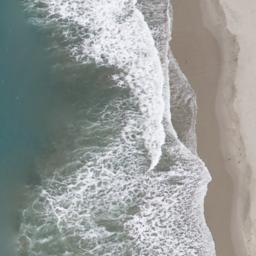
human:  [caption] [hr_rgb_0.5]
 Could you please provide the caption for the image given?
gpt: Waves slapping a white sand beach and throwing up white foams .

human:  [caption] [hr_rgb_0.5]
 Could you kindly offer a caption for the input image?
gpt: Waves slapping a white sand beach .

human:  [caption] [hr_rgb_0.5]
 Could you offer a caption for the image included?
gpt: This is a beach with blue sea and white sands .

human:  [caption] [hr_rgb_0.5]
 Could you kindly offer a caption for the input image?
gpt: Waves beat the beach and throw up white foams .

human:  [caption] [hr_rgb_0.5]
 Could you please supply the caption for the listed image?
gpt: This is a beach with violent waves .